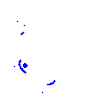
Particle: pion